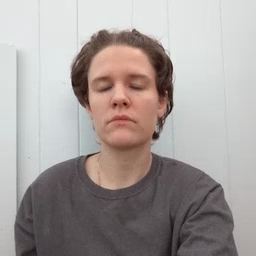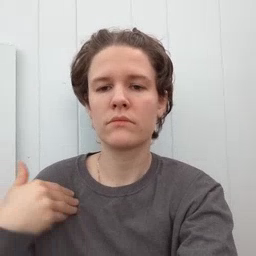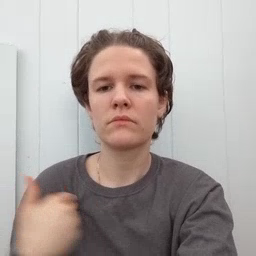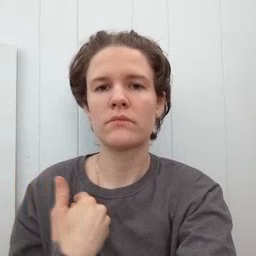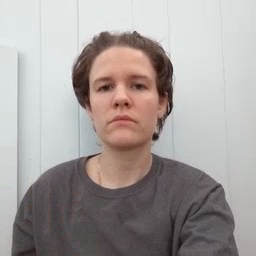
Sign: animal